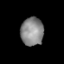
Tissue: lung
Cell type: T cells
Senescence score: 0.2324
Nuclear area (px): 630
Mean DAPI intensity: 136.39